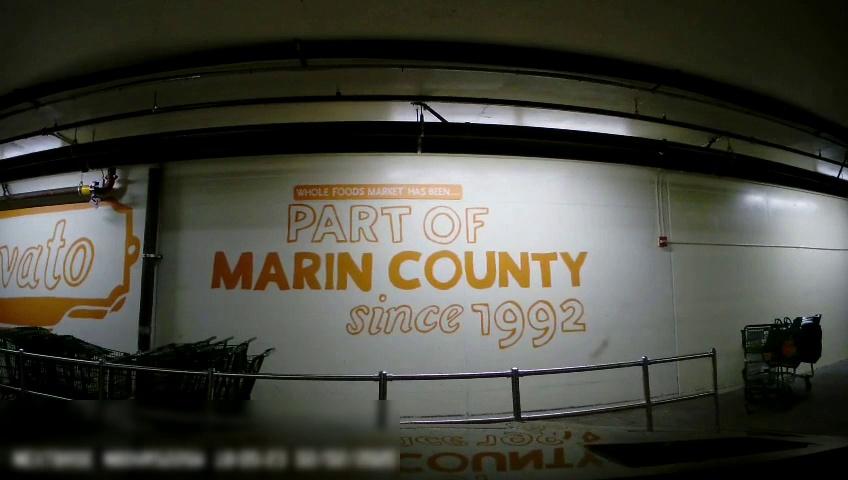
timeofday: Dusk/Dawn/Twilight
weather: Other